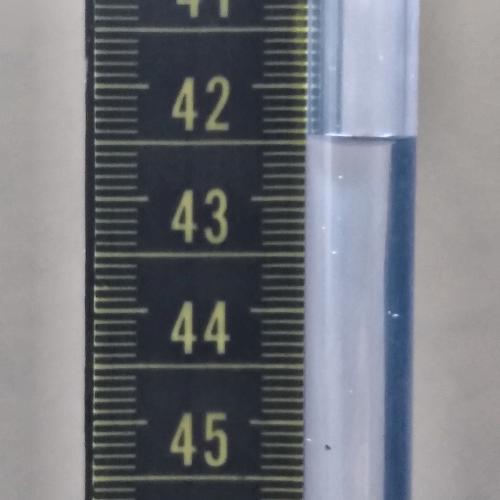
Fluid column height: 42.5 cm